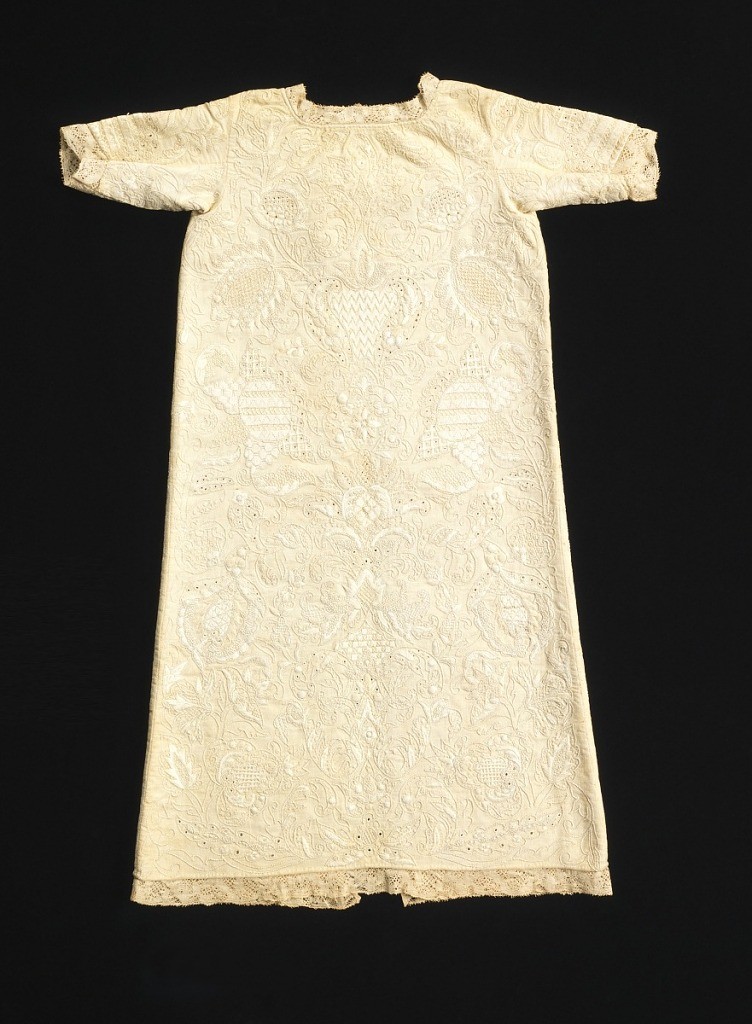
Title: Child's gown
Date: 17th century
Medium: linen, cotton Technique: embroidery (satin, overcast cord, back, herringbone, laid work, coral, knot, buttonhole, and detached chain stiches)
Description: Dress or coat cut without fullness. Has opening from neck to bottom and long sleeves. Foundation 2 & 2 twill weave nearly covered with white linen embroidery (using satin, overcast cord, back, herringbone, laid work, coral, knot, buttonhole, and detached chain stitches) in design of flowers, leaves, and fruit worked solidly in ornamental stitches. Binche lace sewed in neck at bottom of sleeves and of dress.